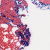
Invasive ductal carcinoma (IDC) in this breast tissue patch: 0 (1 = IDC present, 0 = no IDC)